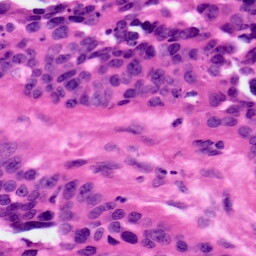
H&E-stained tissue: Ovarian